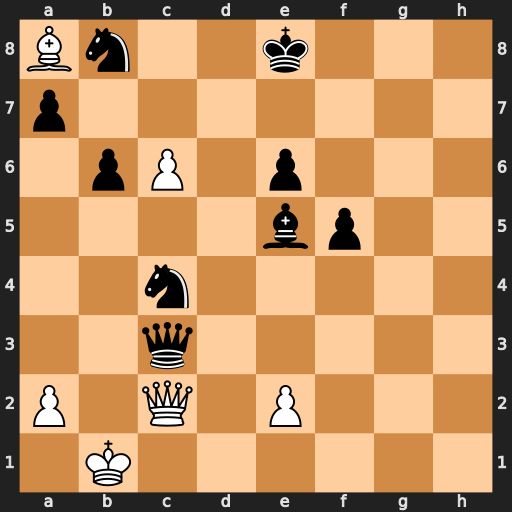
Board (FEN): Bn2k3/p7/1pP1p3/4bp2/2n5/2q5/P1Q1P3/1K6
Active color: w
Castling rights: -
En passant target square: -
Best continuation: Qxc3 Bxc3 c7 Na3+ Kc1 Be5 c8=Q+